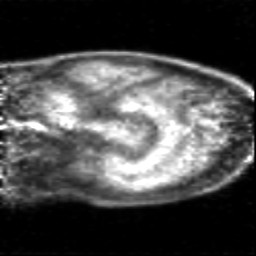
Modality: PET
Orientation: sagittal
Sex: female
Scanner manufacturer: siemens